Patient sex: M
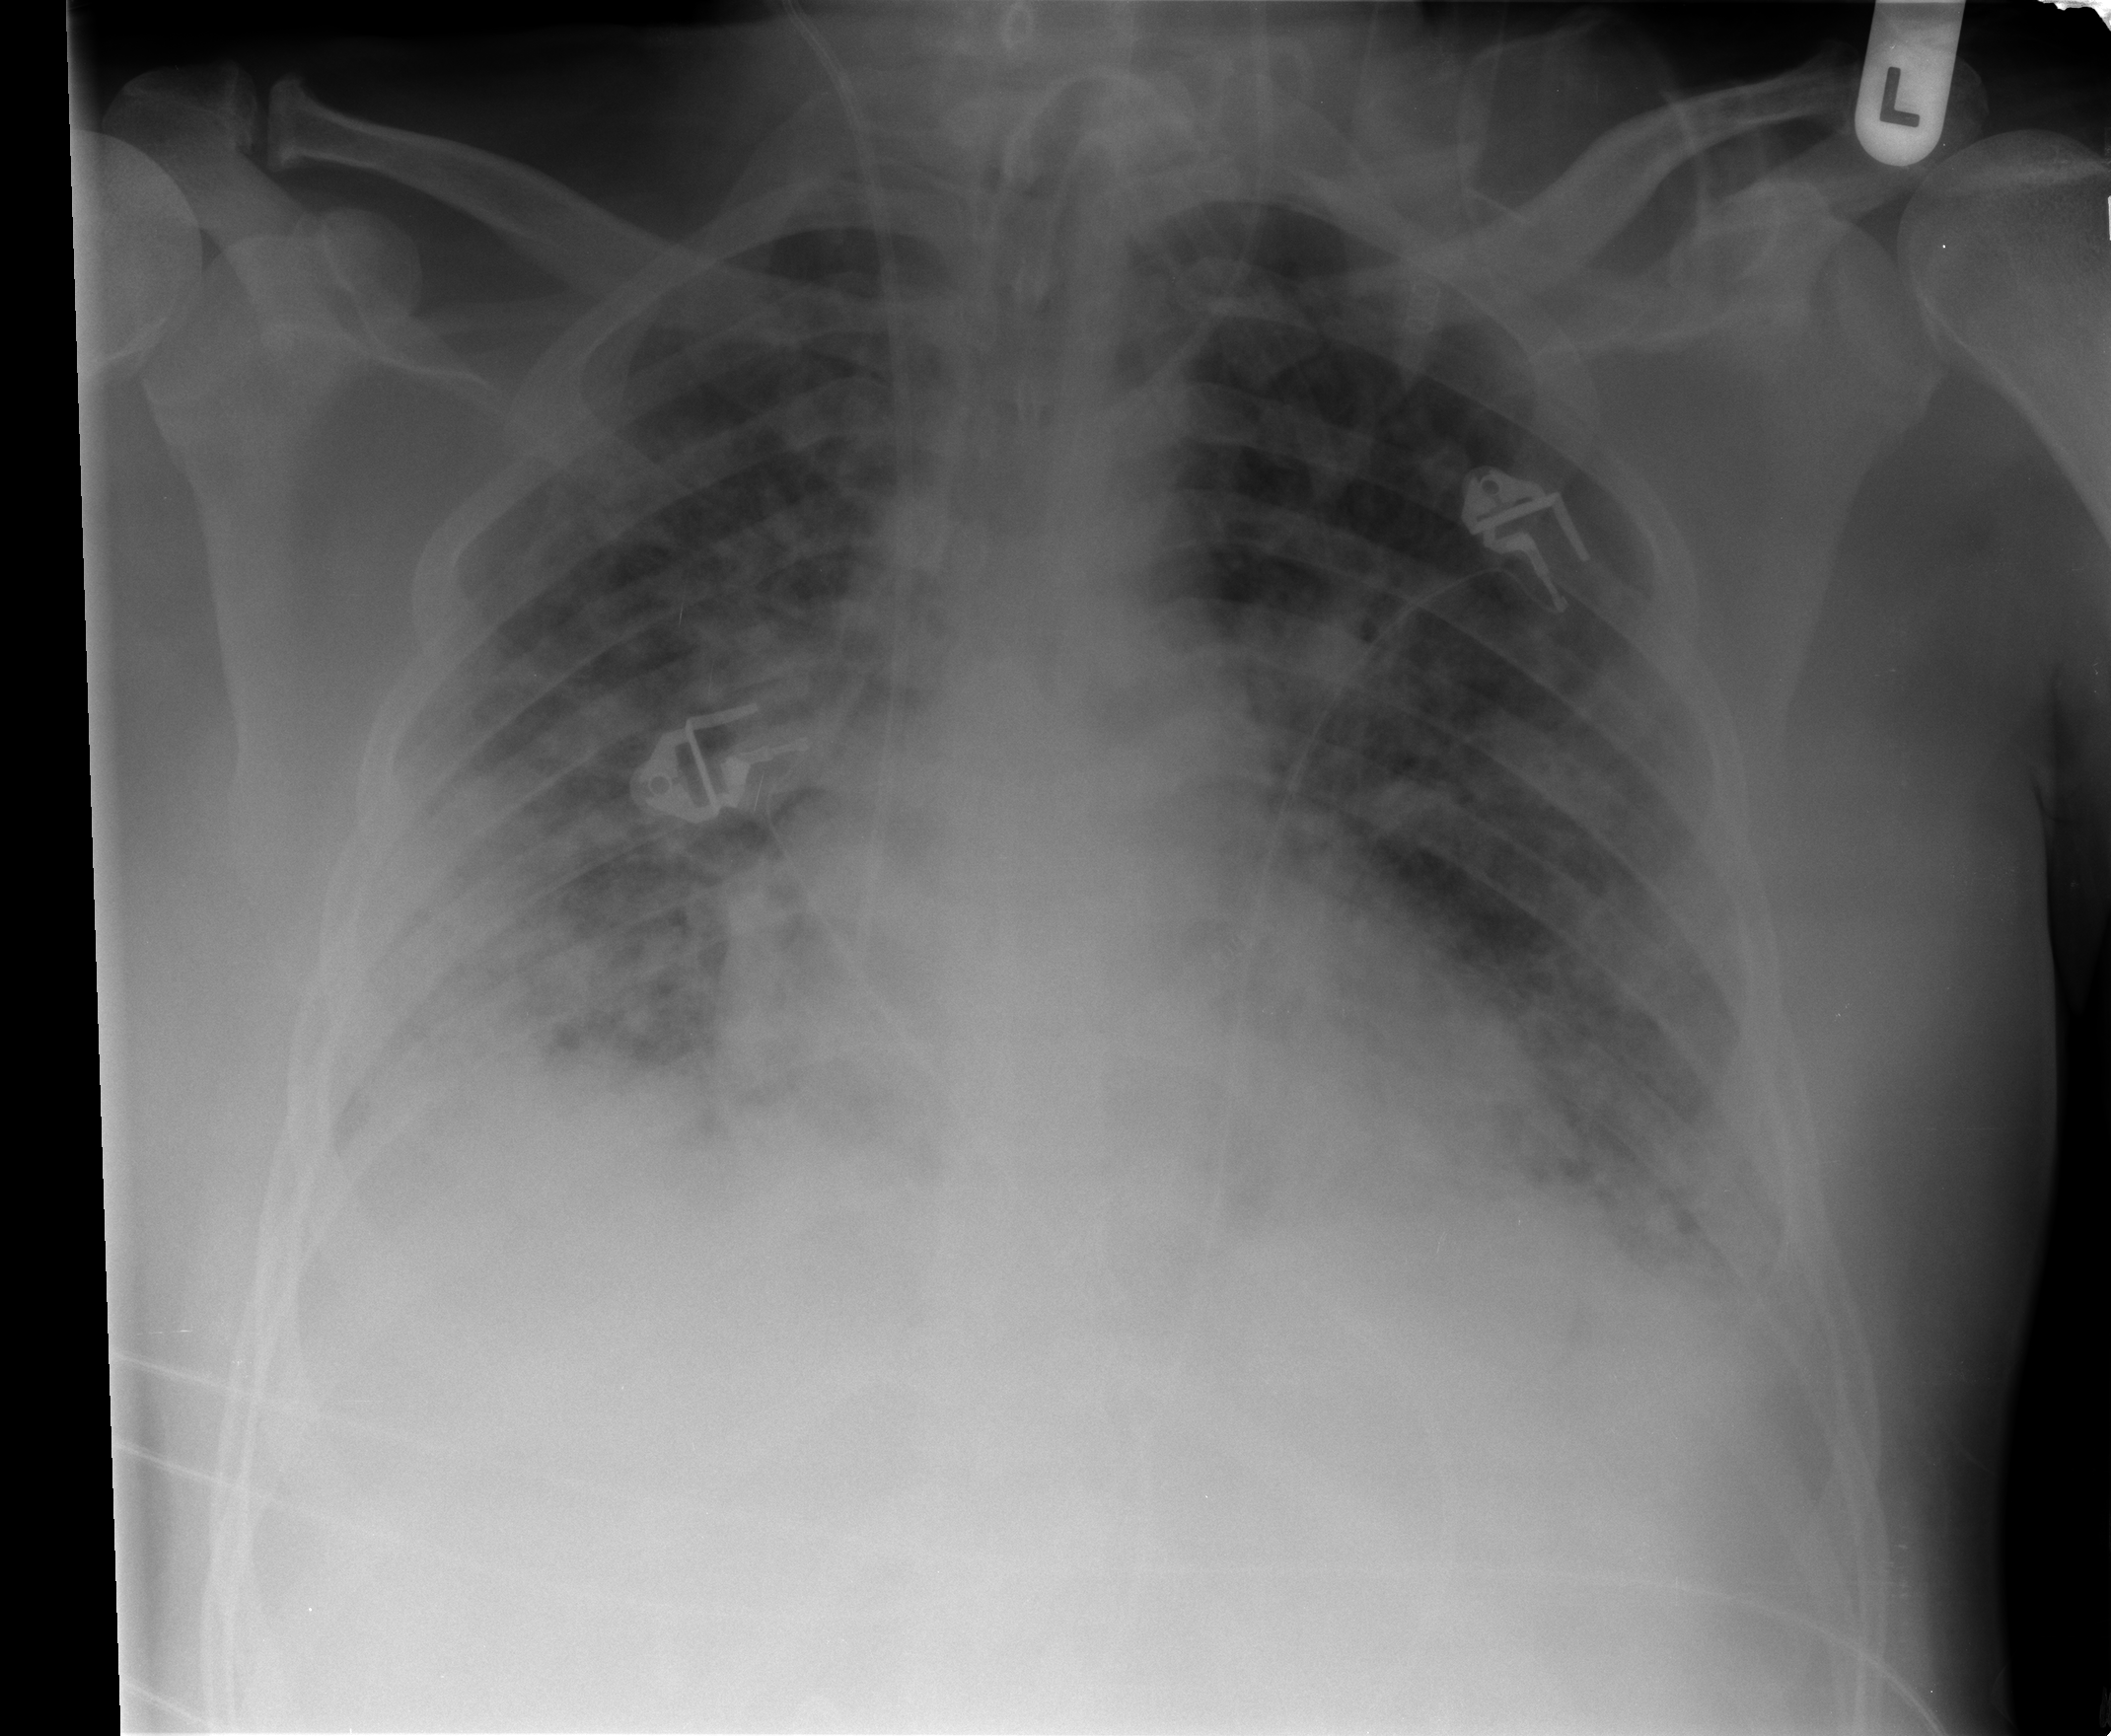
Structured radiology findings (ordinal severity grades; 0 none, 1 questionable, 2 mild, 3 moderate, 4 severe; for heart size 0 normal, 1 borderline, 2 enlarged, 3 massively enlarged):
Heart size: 0
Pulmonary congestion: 0
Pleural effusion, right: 1
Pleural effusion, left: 0
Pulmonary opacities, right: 4
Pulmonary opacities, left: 3
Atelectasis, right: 2
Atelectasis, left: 2